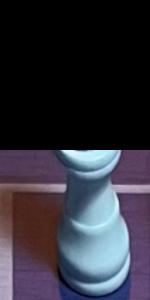
Label: King_White